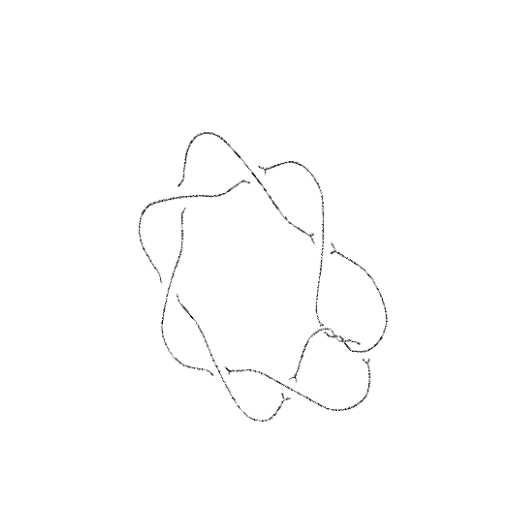
Crossing number: 10